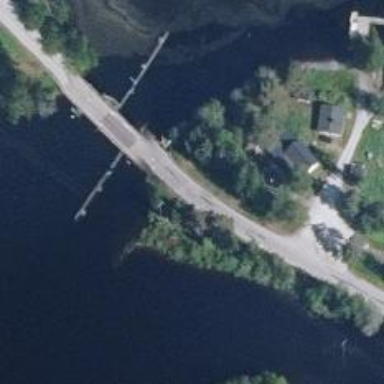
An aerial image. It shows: Tertiary road passing over movable bascule bridge.